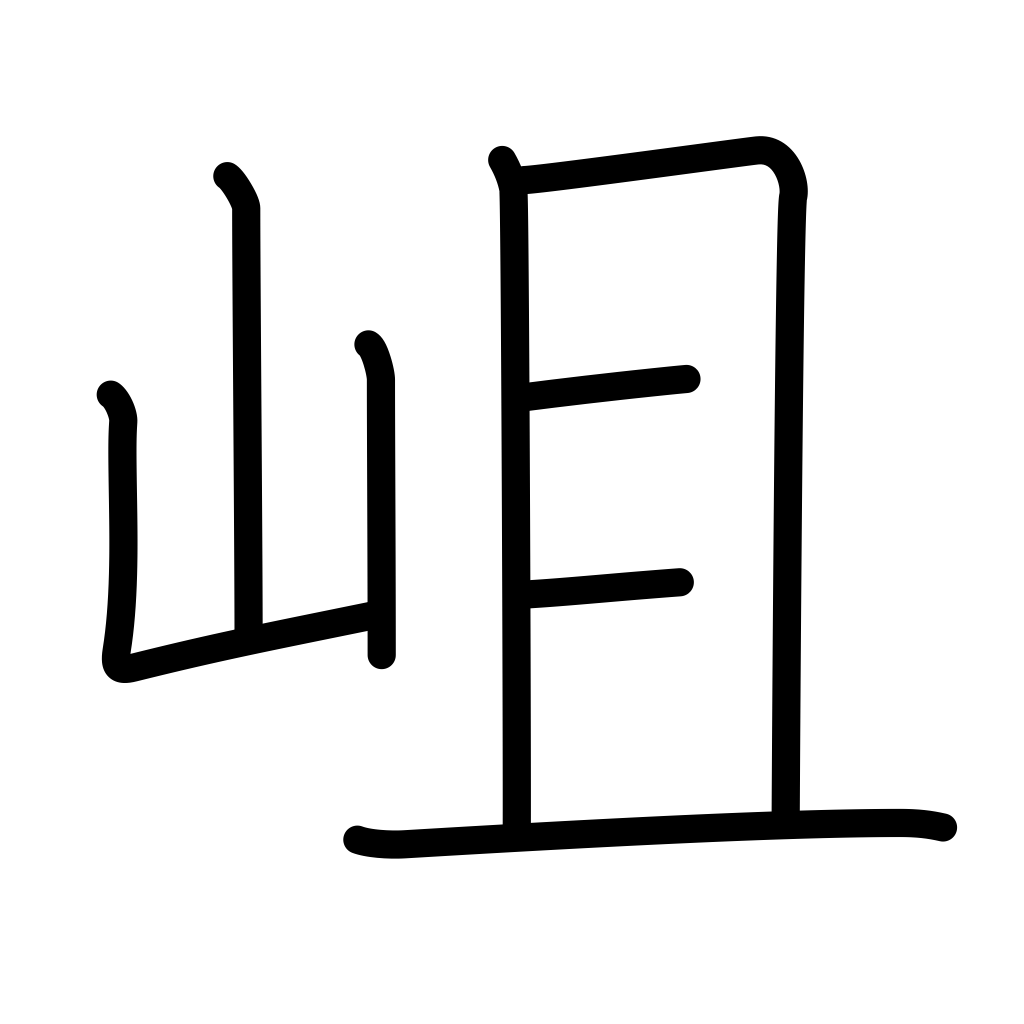
Meaning: a rocky mountain